The image folds the raw vibration samples of a bearing signal into a 2-D grayscale square (signal-to-image encoding). Determine the bearing's health state. Answer with exactly one of: normal, inner_race, outer_race, ball.
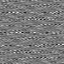
Answer: outer_race